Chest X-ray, PA view. Patient: 62 years old, sex M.
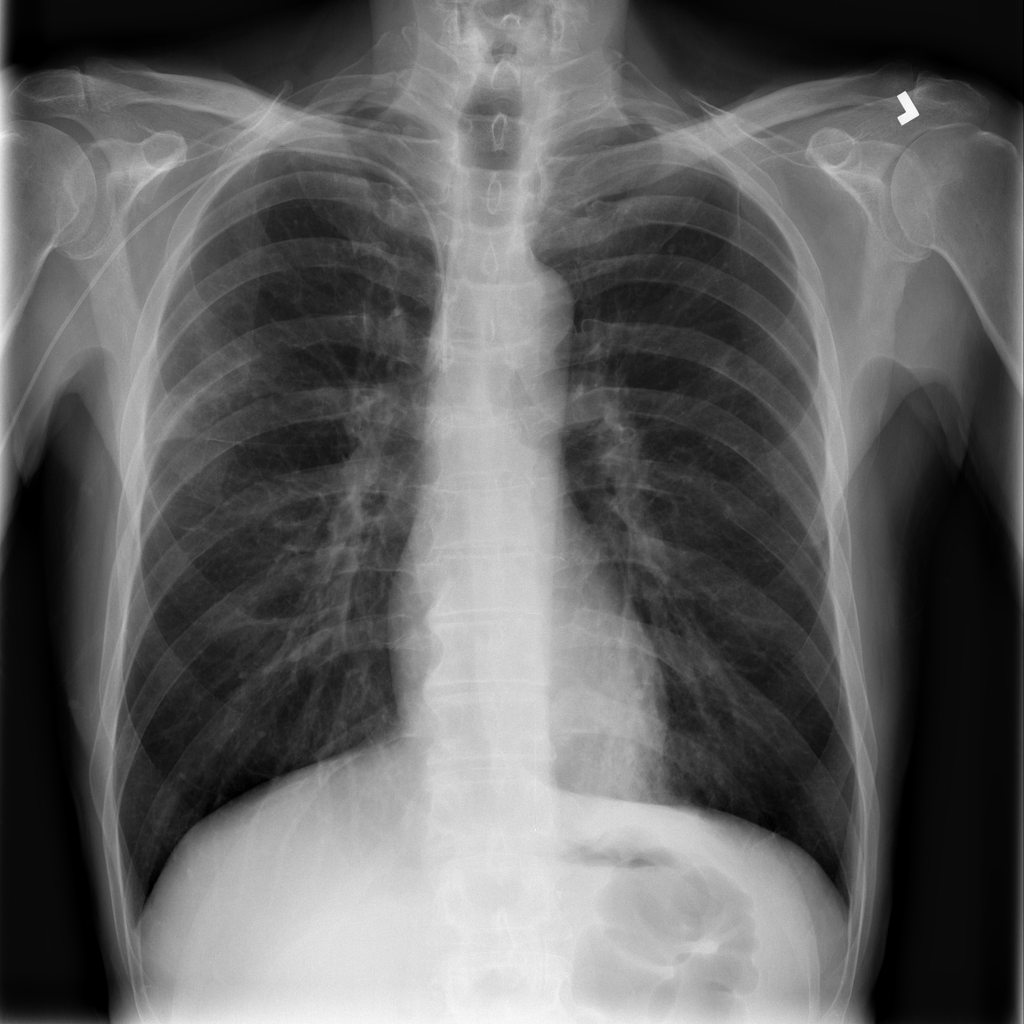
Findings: Infiltration